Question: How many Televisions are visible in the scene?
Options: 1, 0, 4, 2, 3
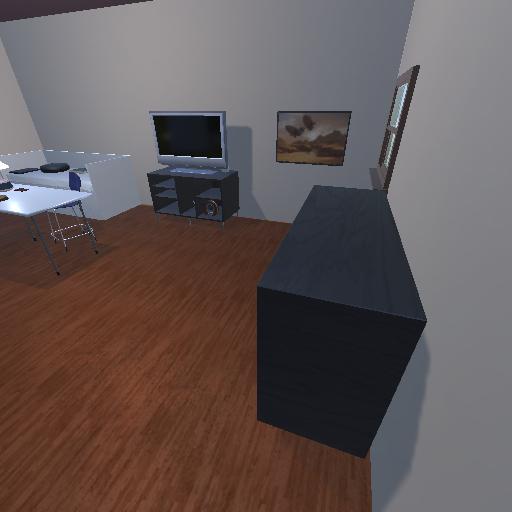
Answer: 1